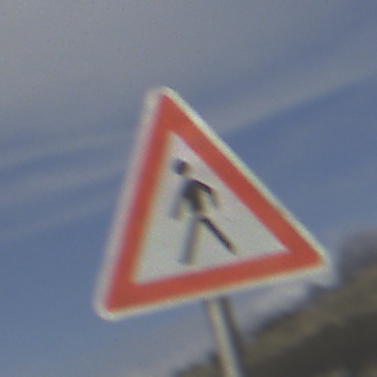
Verkehrszeichen: FussgaengerRechts
Umgebung: Outdoor, Suburban
Tageszeit: MorningAfternoon
Wetter: PartlyCloudy
Licht: Natural
Jahreszeit: NotSpecified
Kontrast: HighContrast